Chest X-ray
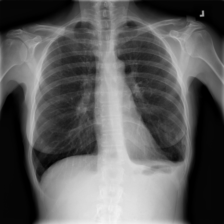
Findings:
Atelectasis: negative
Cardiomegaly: negative
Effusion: negative
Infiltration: negative
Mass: negative
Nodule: negative
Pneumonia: negative
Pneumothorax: negative
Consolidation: negative
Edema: negative
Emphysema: negative
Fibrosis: negative
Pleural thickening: negative
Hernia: negative